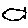
Label: fish